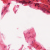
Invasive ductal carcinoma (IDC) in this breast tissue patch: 0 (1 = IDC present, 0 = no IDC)